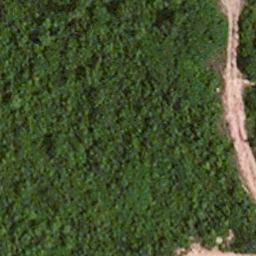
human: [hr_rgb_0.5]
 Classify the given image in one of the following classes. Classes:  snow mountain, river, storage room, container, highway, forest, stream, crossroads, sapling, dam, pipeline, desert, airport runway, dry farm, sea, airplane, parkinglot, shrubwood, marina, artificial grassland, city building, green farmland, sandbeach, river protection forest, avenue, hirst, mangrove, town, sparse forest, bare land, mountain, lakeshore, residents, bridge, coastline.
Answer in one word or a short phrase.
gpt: avenue